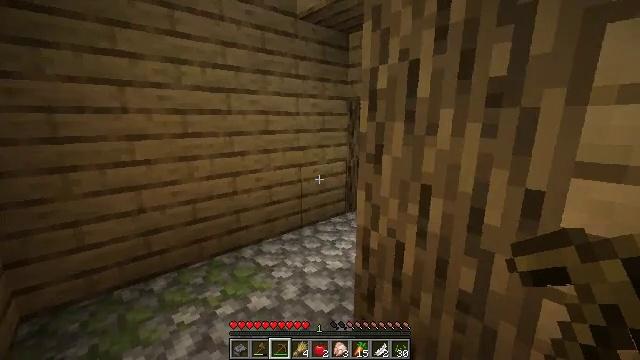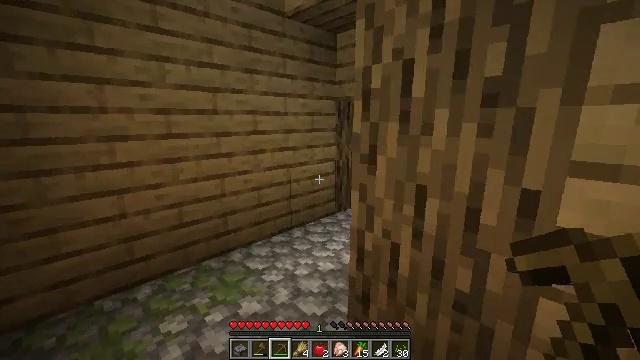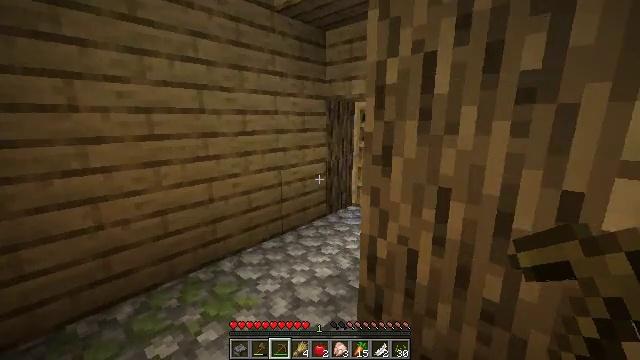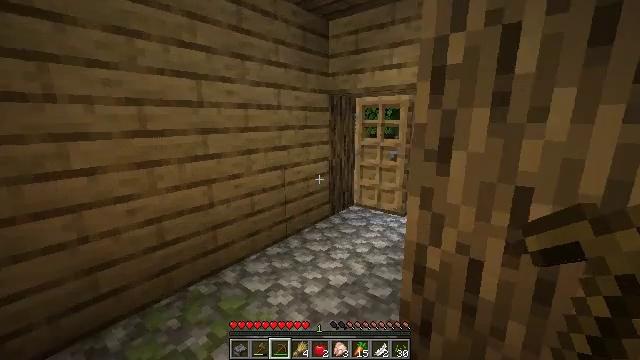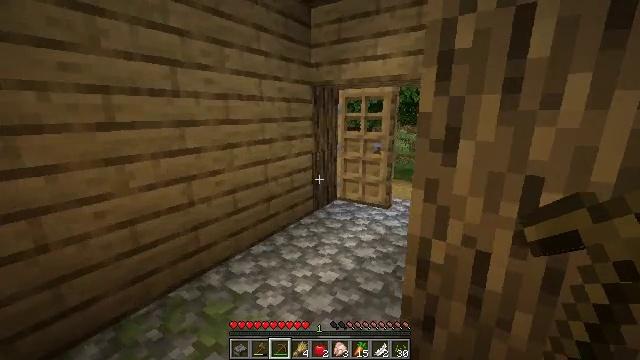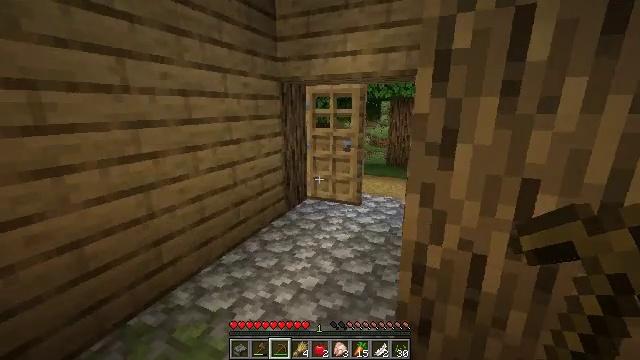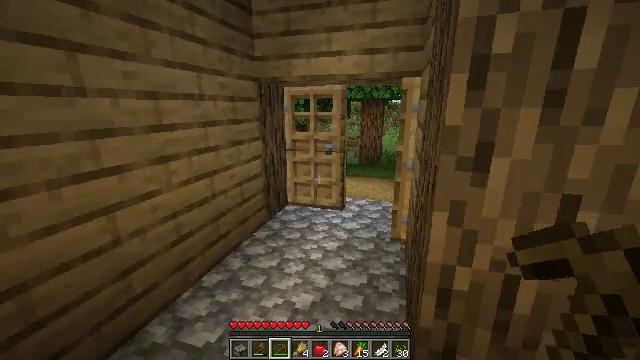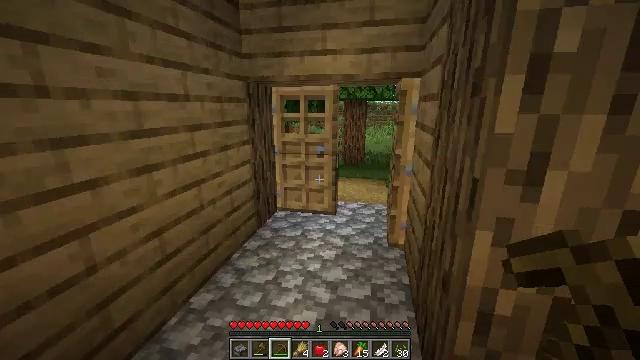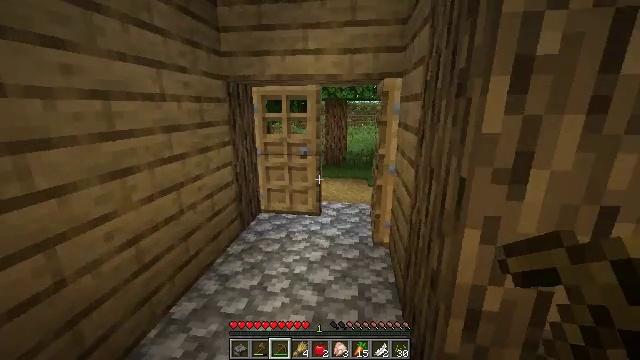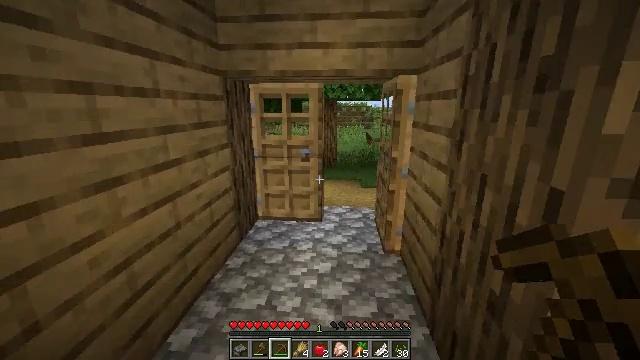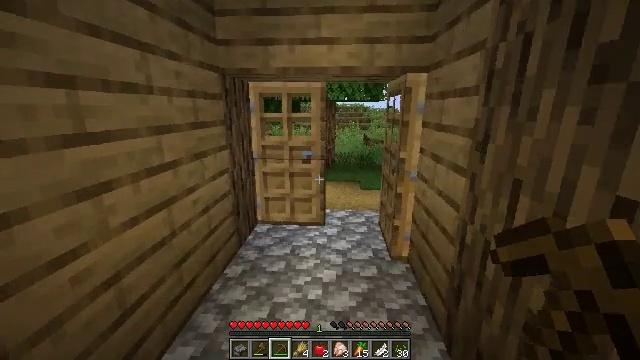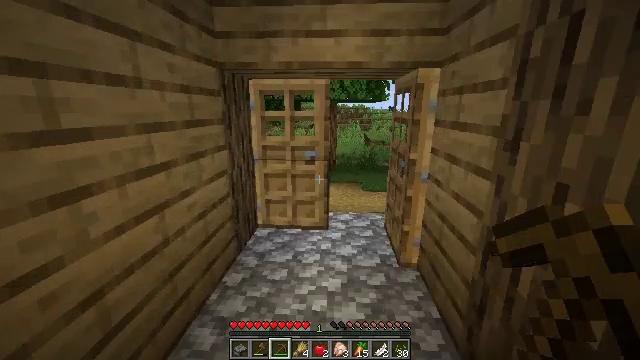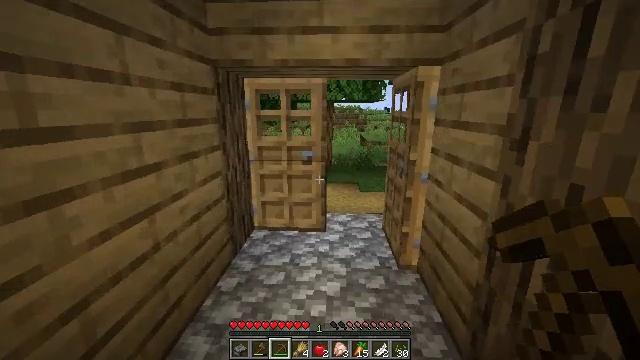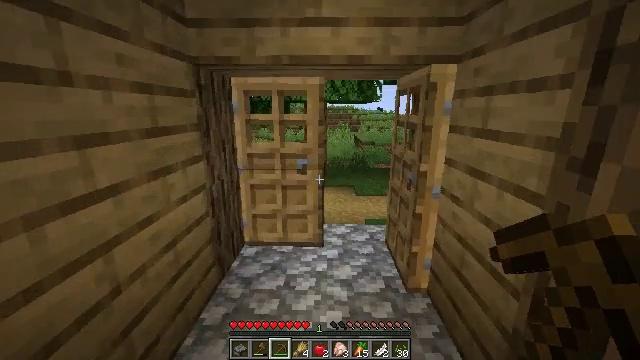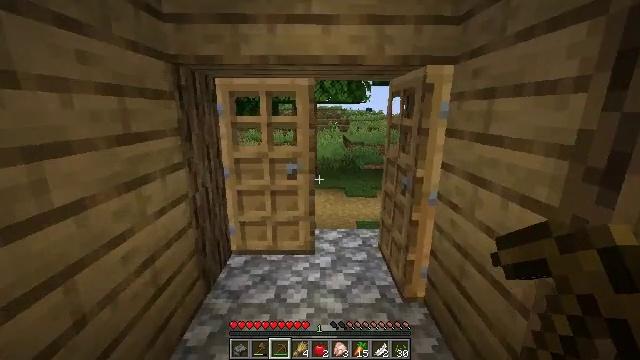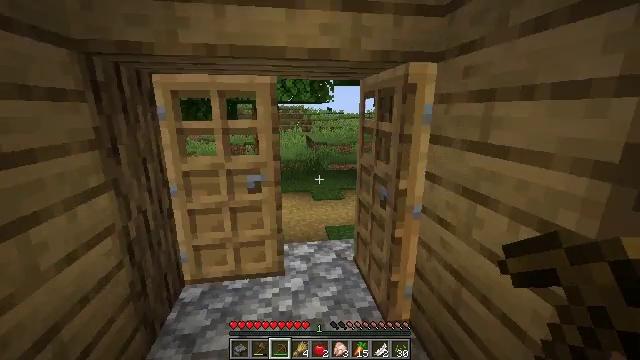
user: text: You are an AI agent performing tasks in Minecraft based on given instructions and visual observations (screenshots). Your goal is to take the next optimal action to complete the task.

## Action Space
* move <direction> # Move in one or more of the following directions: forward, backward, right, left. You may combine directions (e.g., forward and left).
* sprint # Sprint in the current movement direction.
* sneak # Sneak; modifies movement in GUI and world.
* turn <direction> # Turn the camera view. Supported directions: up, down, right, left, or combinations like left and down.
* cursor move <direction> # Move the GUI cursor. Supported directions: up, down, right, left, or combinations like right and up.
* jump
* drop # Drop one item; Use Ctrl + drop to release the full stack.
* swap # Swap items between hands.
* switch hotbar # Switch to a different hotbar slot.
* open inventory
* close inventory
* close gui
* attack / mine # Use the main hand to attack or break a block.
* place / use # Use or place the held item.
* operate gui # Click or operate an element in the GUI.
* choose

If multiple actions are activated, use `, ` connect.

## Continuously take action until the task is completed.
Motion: motion action
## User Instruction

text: Gather the chest from its place.
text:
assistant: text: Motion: move forward and move left, turn right
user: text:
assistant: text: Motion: move forward and move left, turn right
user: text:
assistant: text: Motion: move forward and move left, turn right
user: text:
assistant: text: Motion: move forward and move left, turn right and down
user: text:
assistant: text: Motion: move forward and move left, turn right
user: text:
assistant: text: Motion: move forward and move left, turn right
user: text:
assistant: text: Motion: move forward and move left, turn right
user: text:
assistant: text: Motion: move forward and move left, turn right
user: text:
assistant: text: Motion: move forward and move left, turn right
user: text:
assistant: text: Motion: move forward
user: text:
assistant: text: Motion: move forward
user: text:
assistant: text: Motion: move forward
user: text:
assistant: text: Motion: move forward, turn right
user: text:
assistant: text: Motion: move forward, turn right
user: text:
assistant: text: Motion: move forward, turn right
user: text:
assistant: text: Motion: move forward, turn right
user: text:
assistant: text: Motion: move forward, turn right
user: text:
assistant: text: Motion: move forward, turn right
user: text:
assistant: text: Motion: move forward, turn right
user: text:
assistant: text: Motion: move forward, turn right and down
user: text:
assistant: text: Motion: move forward, turn right
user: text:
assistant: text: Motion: move forward, turn right and down
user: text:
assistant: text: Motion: move forward, turn right and down
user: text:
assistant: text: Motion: move forward, turn right and down
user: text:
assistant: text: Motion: move forward and move left, turn right and down
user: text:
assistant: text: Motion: move forward and move left, turn right
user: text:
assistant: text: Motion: move forward and move left, turn right and down
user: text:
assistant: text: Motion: move left, turn right and up
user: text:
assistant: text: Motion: move back and move left, turn right and up
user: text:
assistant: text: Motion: move back and move left, turn right and up